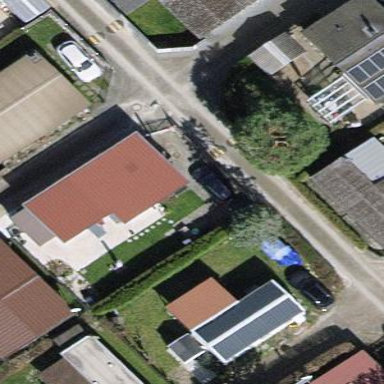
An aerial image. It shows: Static caravan.